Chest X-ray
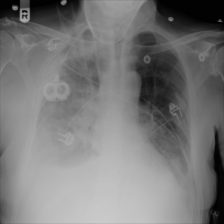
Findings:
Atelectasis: negative
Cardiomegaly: negative
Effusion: negative
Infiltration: negative
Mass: negative
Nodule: negative
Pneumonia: negative
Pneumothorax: positive
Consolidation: negative
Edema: negative
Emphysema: negative
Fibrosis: negative
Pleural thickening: negative
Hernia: negative